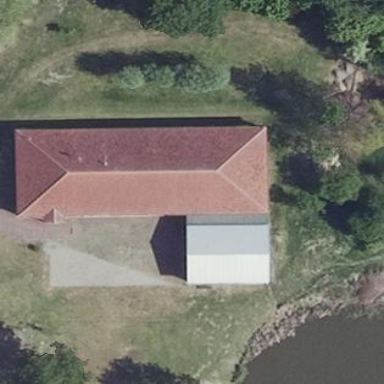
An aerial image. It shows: Community centre building.